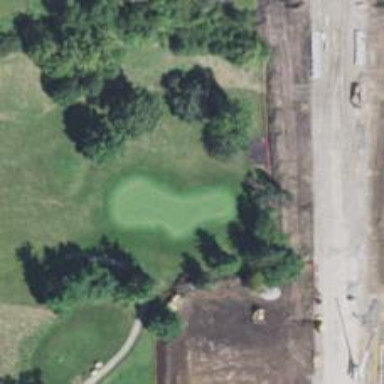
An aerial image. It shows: Golf hole.